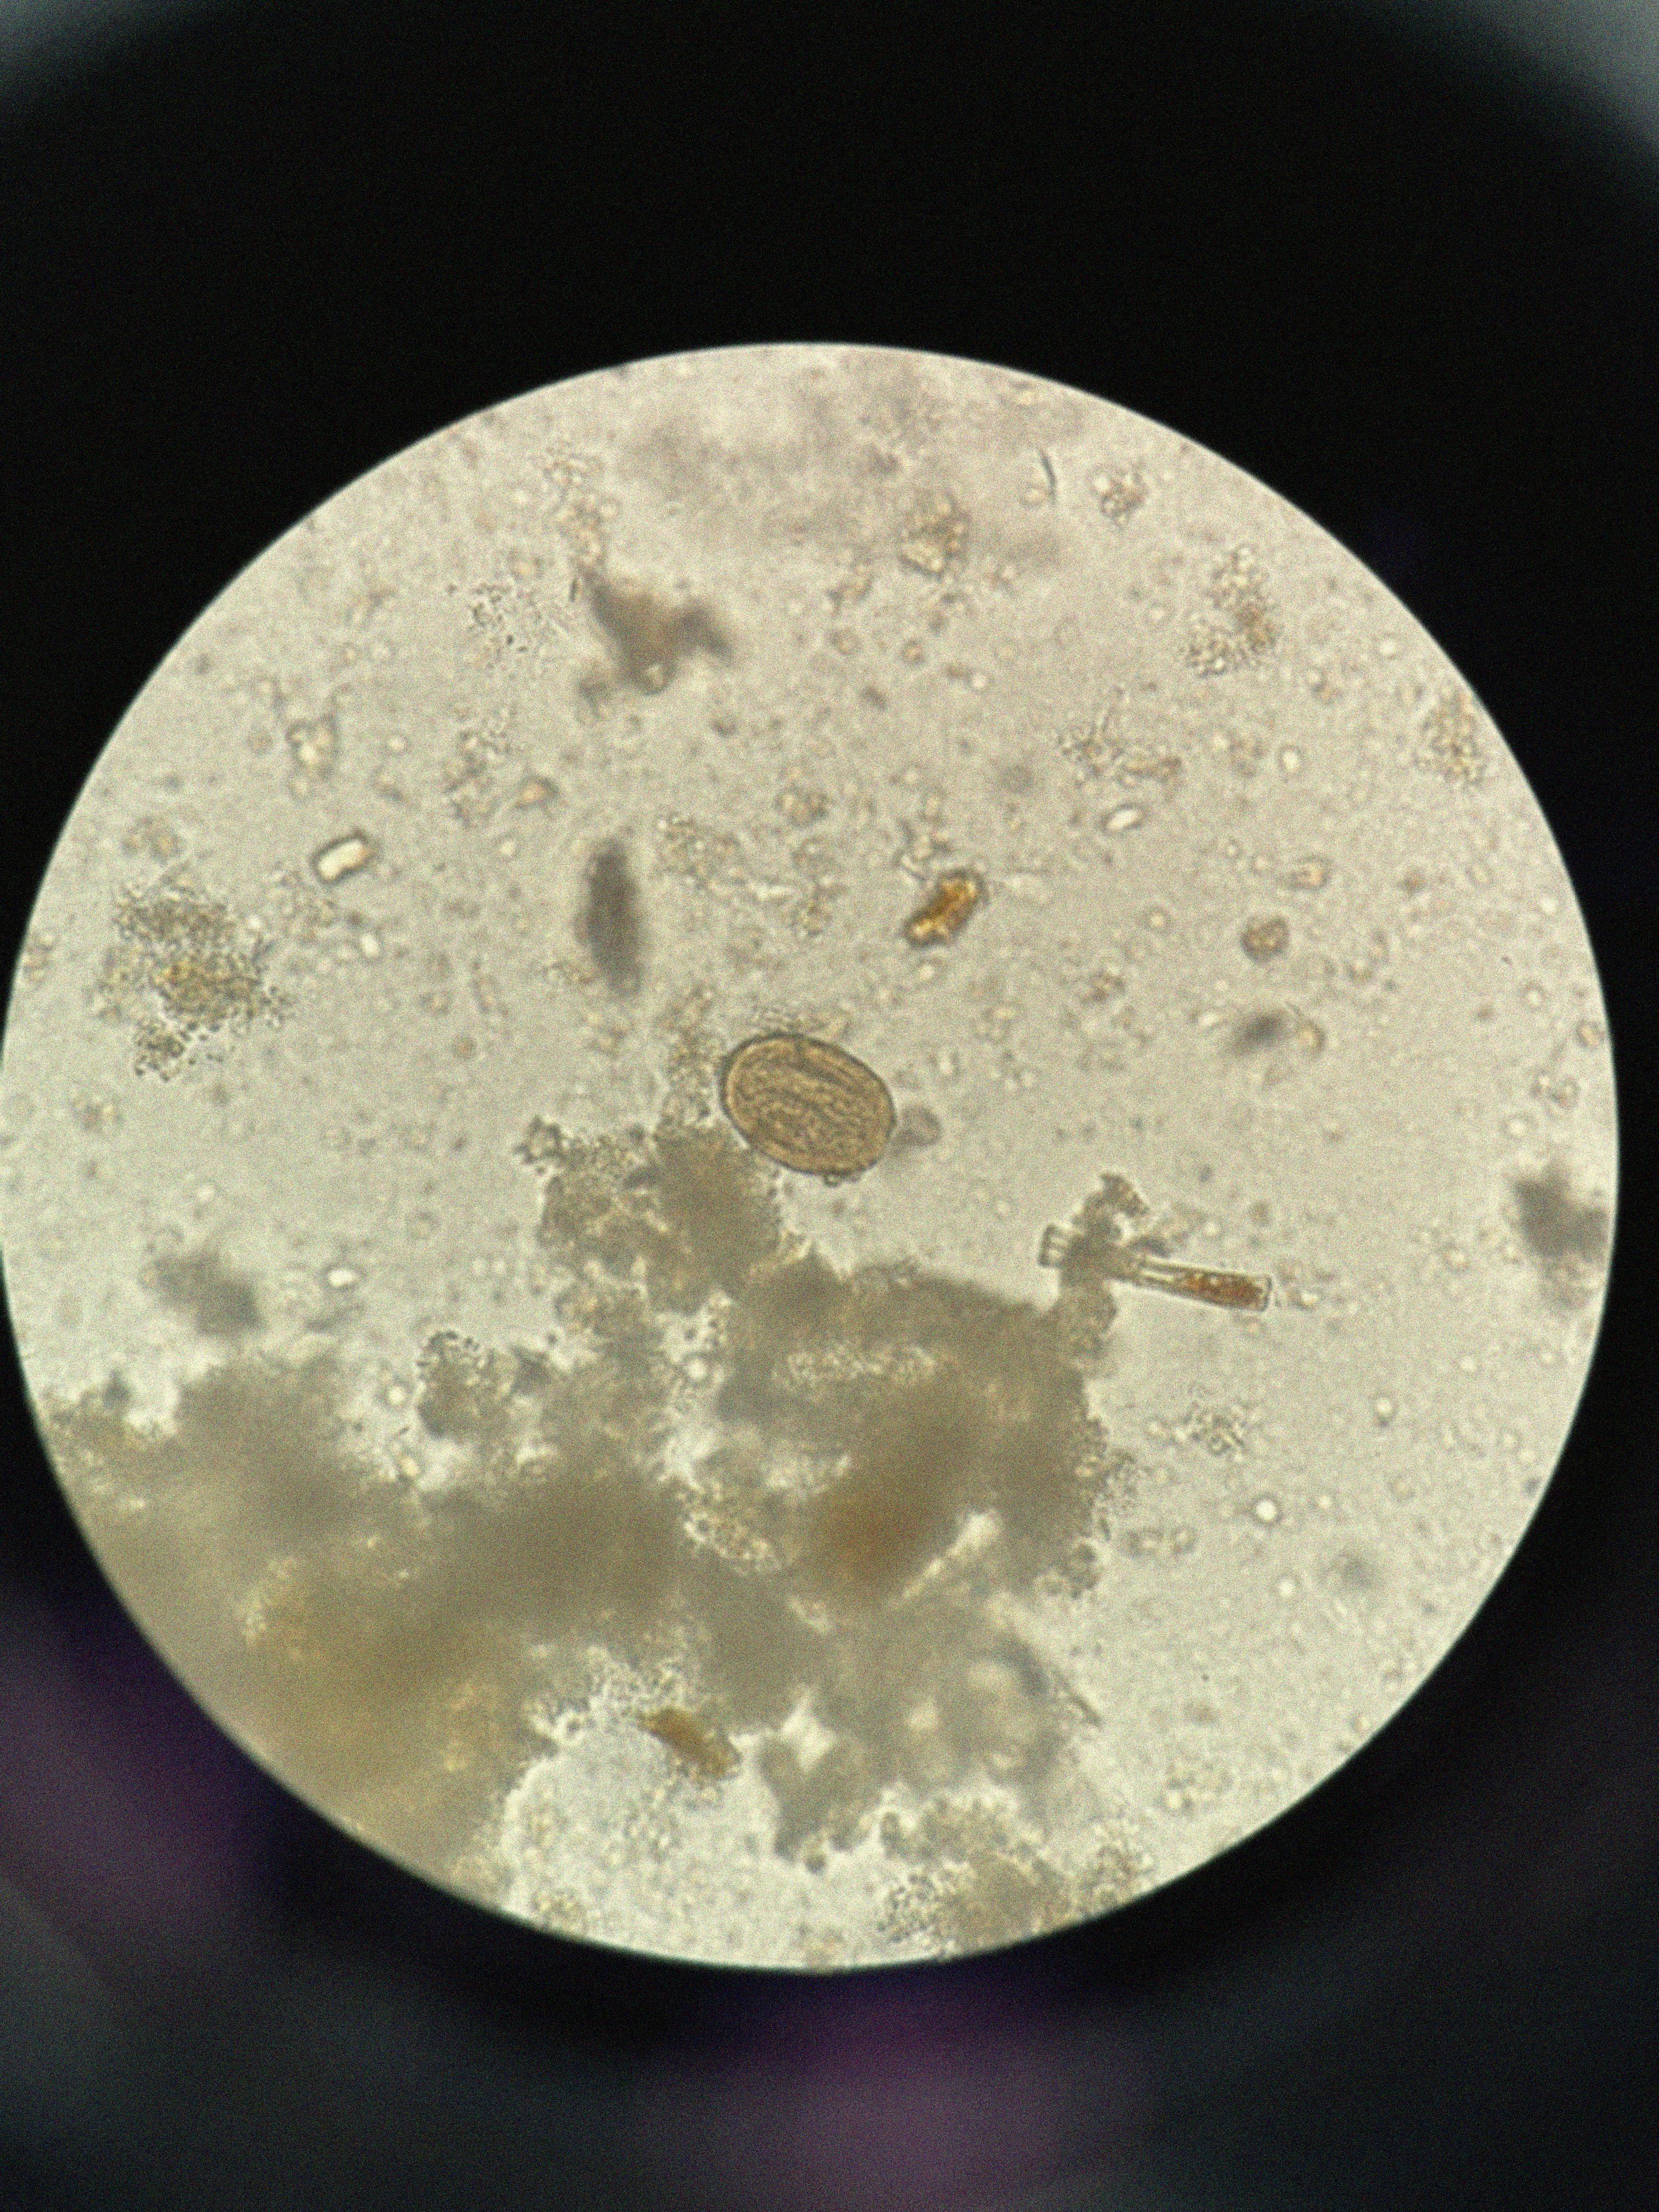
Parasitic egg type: Ascaris lumbricoides